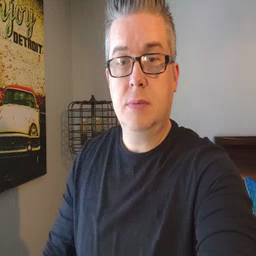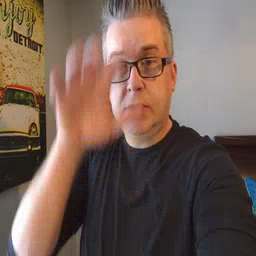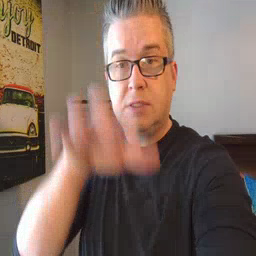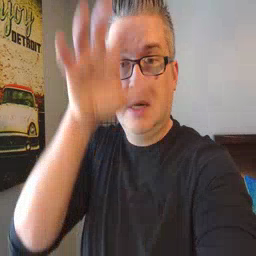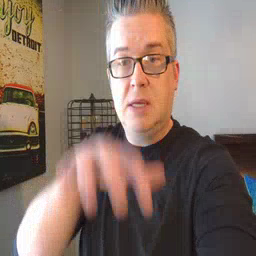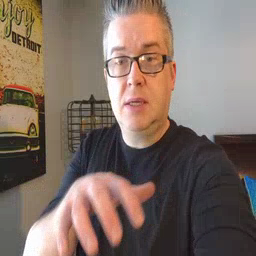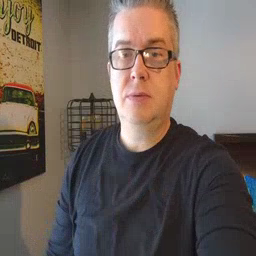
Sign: alligator